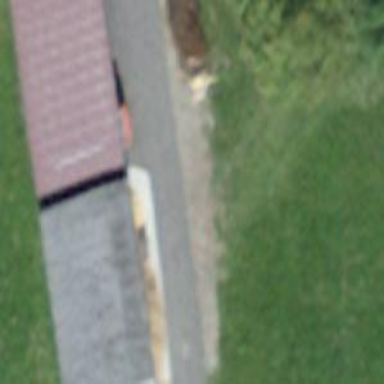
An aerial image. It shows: Shed building.